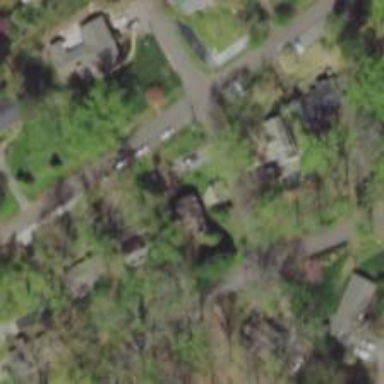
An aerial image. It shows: Neighborhood.